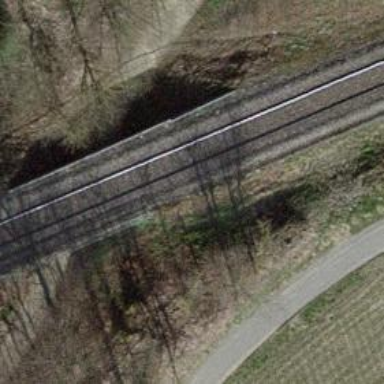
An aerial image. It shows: Single-track railway bridge with electrified contact line.